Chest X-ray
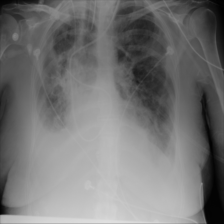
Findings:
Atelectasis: positive
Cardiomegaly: negative
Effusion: positive
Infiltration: positive
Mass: negative
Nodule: negative
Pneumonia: negative
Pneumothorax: negative
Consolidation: positive
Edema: negative
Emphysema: negative
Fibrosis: negative
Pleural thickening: negative
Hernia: negative